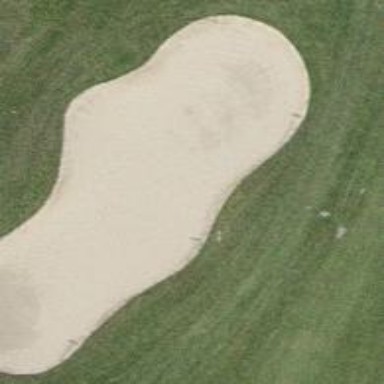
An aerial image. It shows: Sand bunker on golf course.